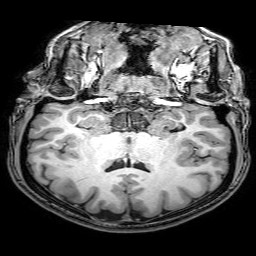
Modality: T1w
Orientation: sagittal
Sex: female
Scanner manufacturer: philips
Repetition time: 0.008315 s
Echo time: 0.00384 s